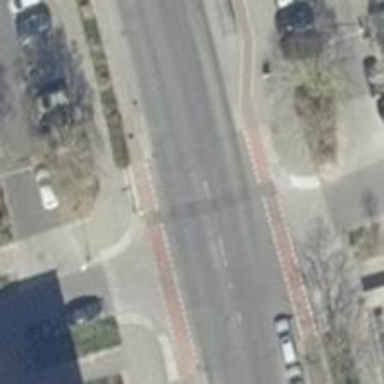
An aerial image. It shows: Tertiary road with asphalt surface and separate sidewalks on both sides.